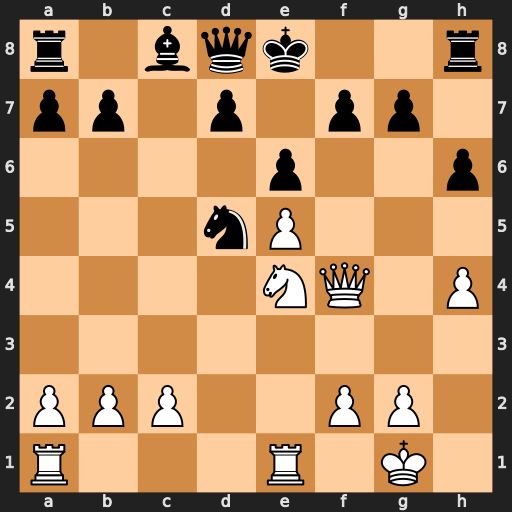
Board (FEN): r1bqk2r/pp1p1pp1/4p2p/3nP3/4NQ1P/8/PPP2PP1/R3R1K1
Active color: w
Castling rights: kq
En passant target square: -
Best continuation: Nd6+ Ke7 Qxf7#